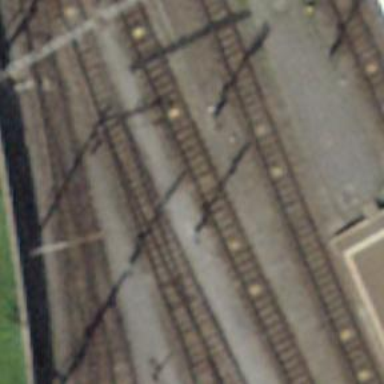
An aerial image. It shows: Railway signal.